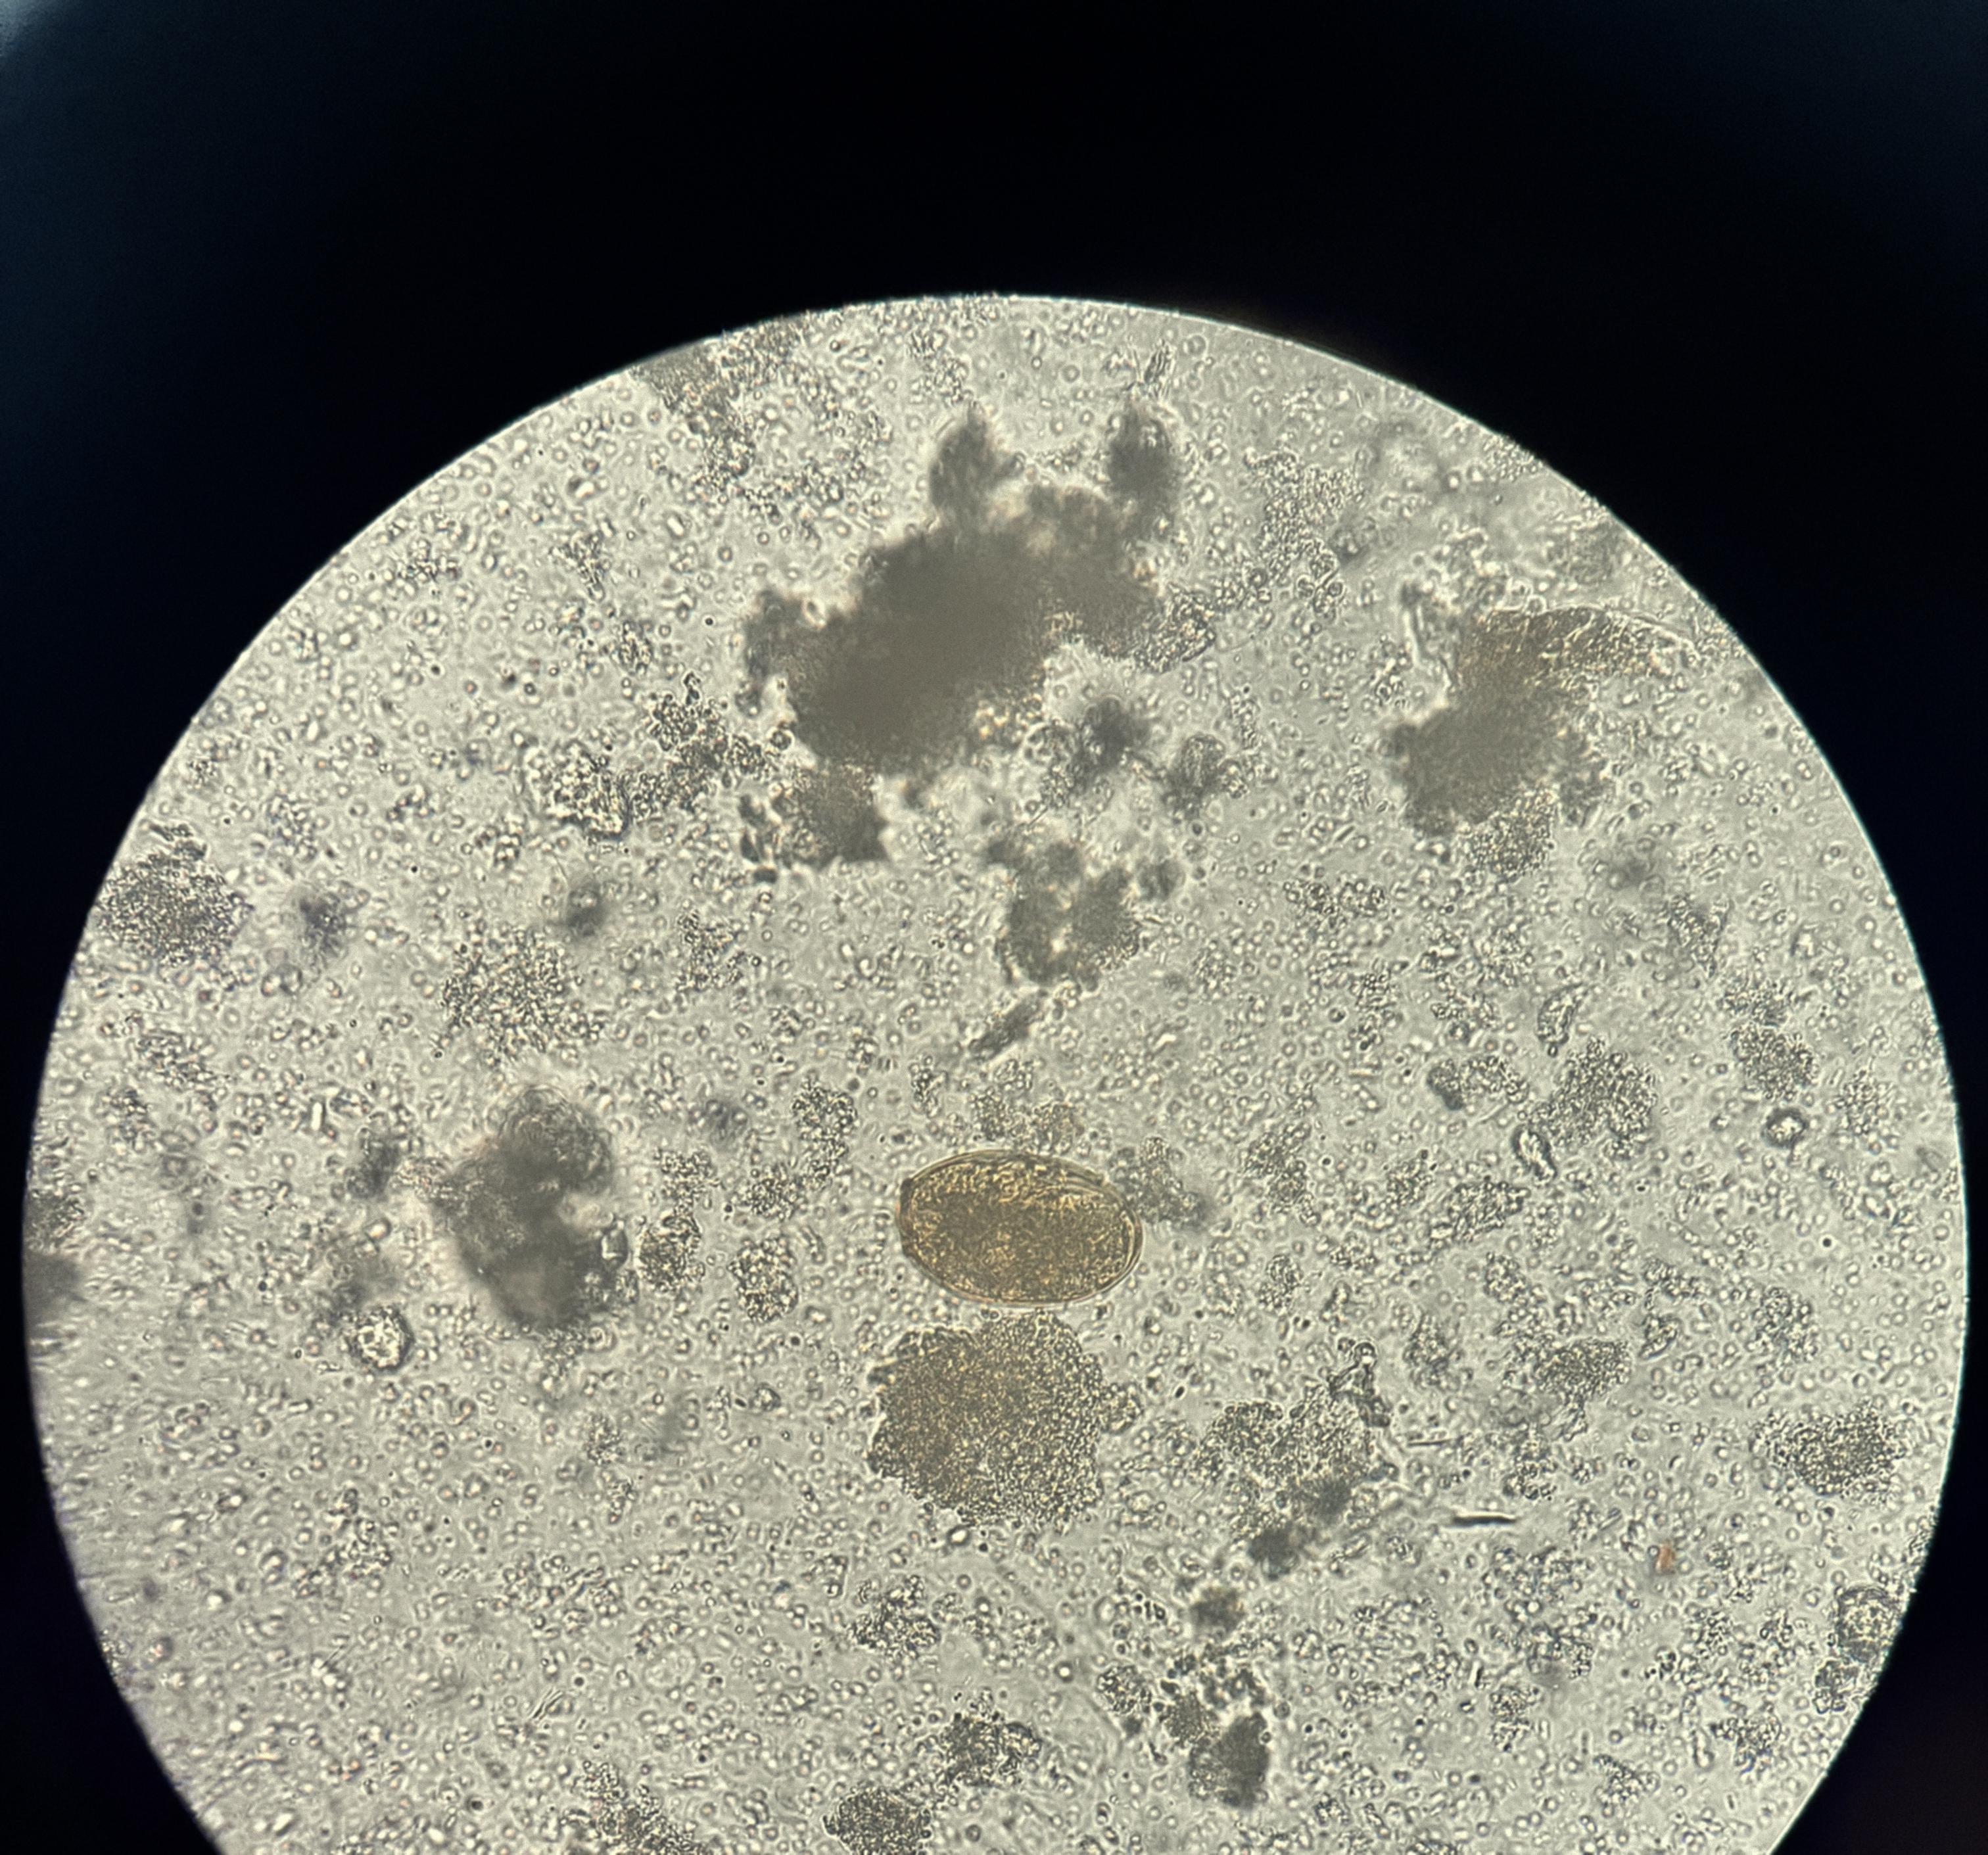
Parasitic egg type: Paragonimus spp